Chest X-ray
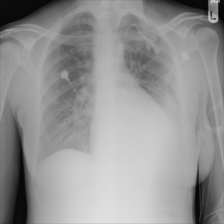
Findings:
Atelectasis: negative
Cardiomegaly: negative
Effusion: positive
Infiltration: negative
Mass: negative
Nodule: negative
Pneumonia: negative
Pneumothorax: negative
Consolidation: negative
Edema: negative
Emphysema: negative
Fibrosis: negative
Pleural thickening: negative
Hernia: negative